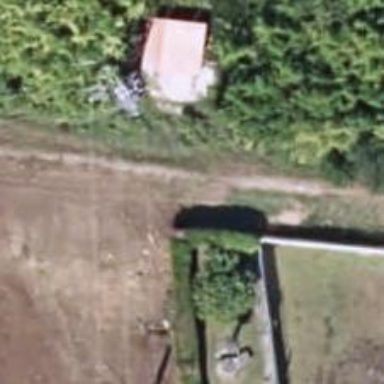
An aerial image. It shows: Fence.